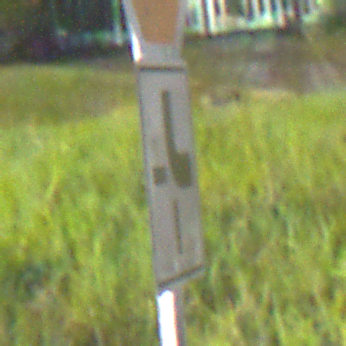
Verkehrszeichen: VerlaufVorfahrtsstrasse4
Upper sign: Stop
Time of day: Night
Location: Outdoor (Suburban)
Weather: PartlyCloudy
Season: NotSpecified
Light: Artificial